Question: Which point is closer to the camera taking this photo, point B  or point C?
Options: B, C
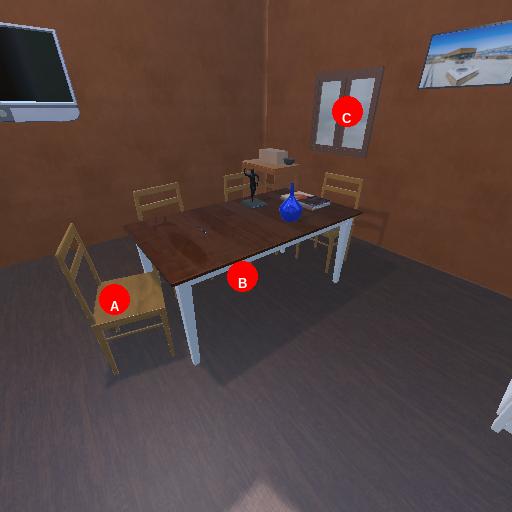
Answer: B